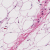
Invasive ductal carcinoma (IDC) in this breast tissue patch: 0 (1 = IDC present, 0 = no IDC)